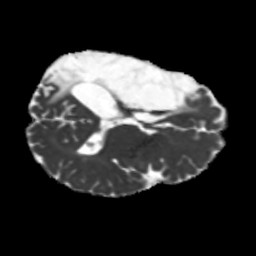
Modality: MD
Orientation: axial
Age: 40
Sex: male
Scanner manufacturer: siemens
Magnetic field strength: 3 T
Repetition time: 5.25 s
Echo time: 0.08 s